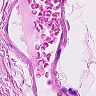
Metastatic tissue present: no